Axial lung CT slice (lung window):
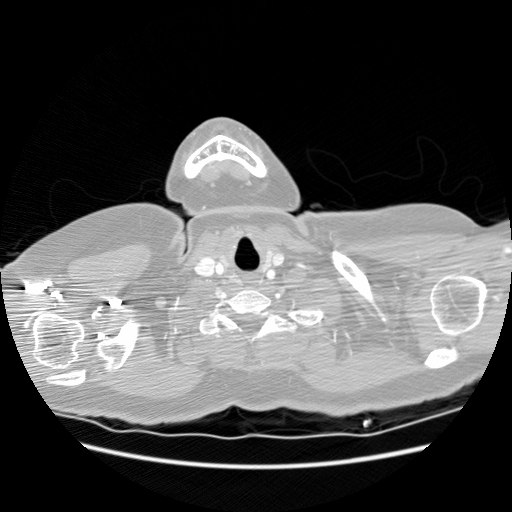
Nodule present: no